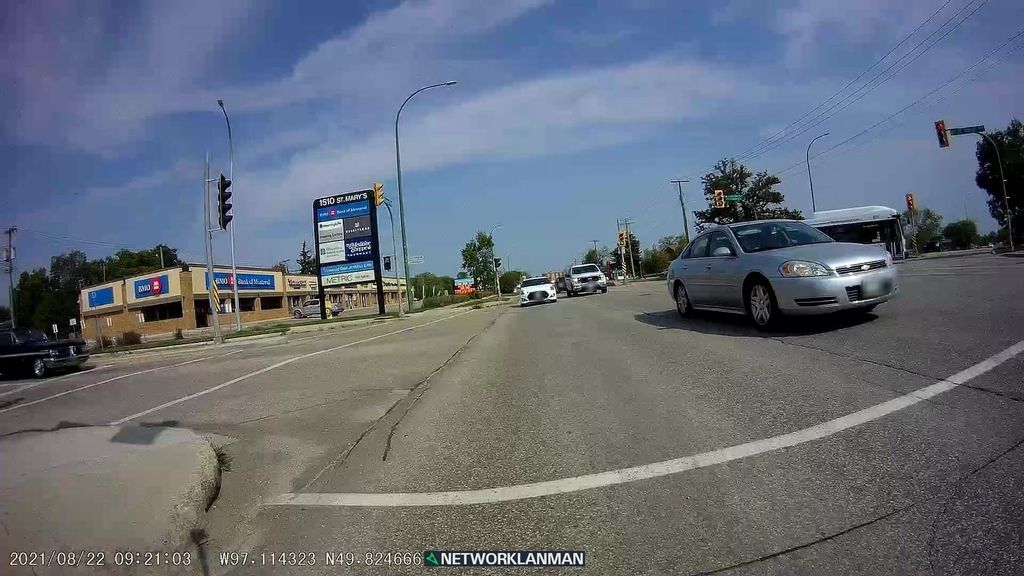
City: winnipeg